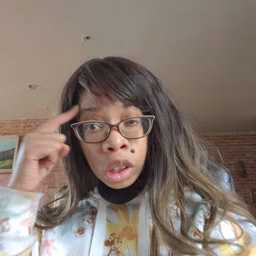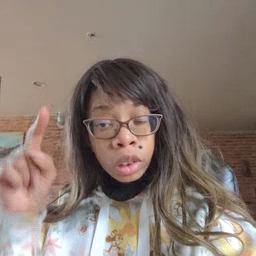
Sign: for